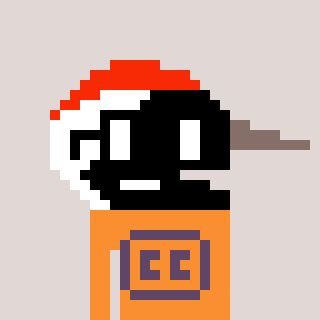
a pixel art character with square black glasses, a crane-shaped head and a orange-colored body on a warm background